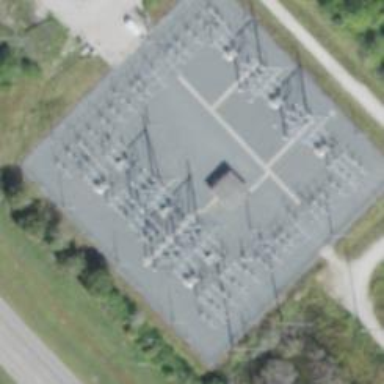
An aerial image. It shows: Switch for power supply.